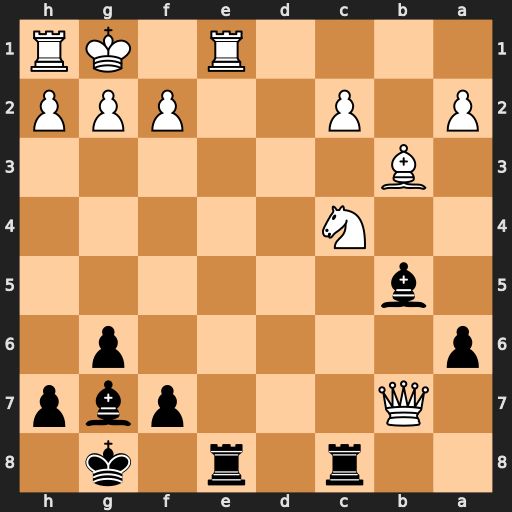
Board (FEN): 2r1r1k1/1Q3pbp/p5p1/1b6/2N5/1B6/P1P2PPP/4R1KR
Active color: b
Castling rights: -
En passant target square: -
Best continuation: Rxe1#